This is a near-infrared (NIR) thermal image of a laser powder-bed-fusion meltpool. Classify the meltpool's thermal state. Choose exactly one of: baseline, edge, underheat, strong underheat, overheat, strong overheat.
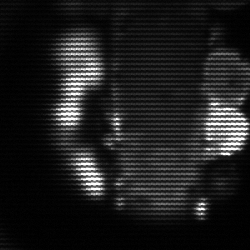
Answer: strong underheat